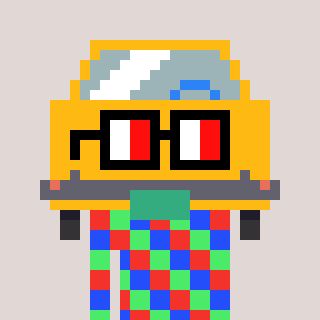
a pixel art character with square glasses with black frames and red eyes, a taxi-shaped head and a cold-colored body on a warm background